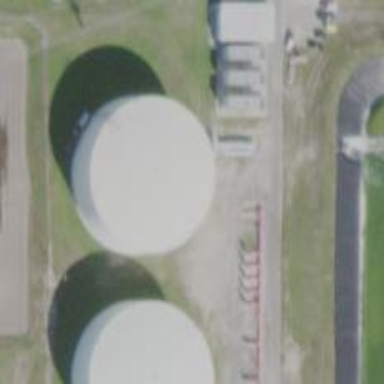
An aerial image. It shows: Storage tank which is man-made.